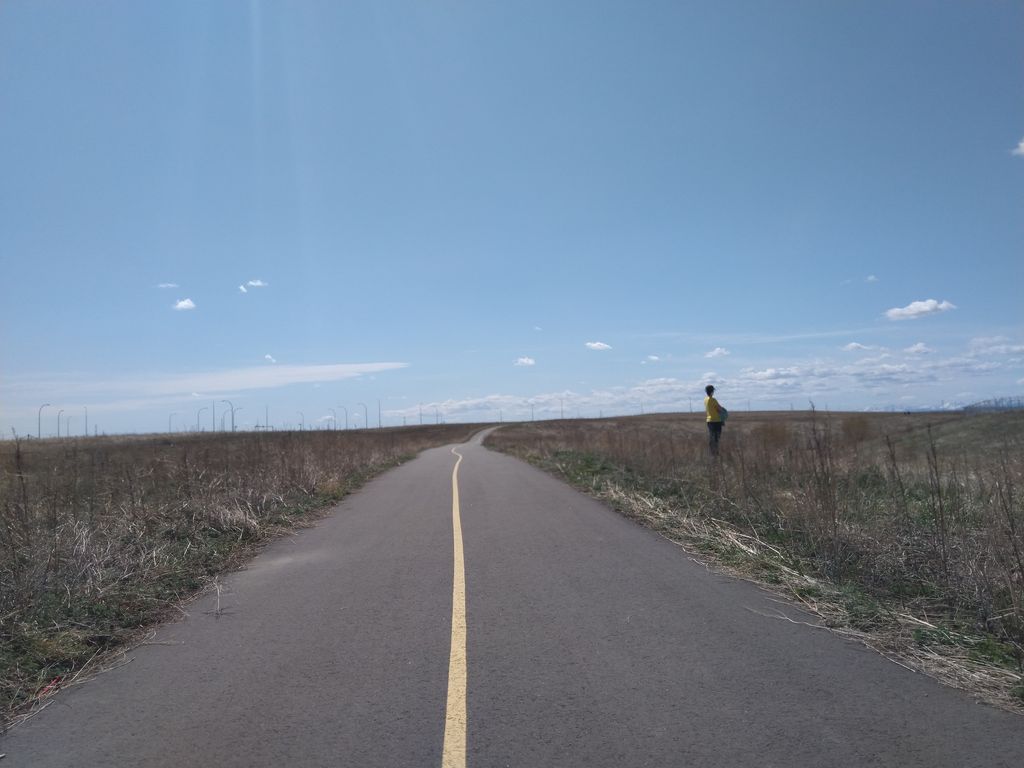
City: calgary